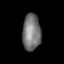
Tissue: lung
Cell type: Others
Senescence score: 0.1894
Nuclear area (px): 654
Mean DAPI intensity: 118.424